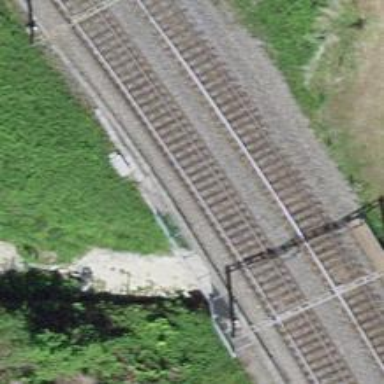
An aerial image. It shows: Bridge with single railway track electrified by contact line.